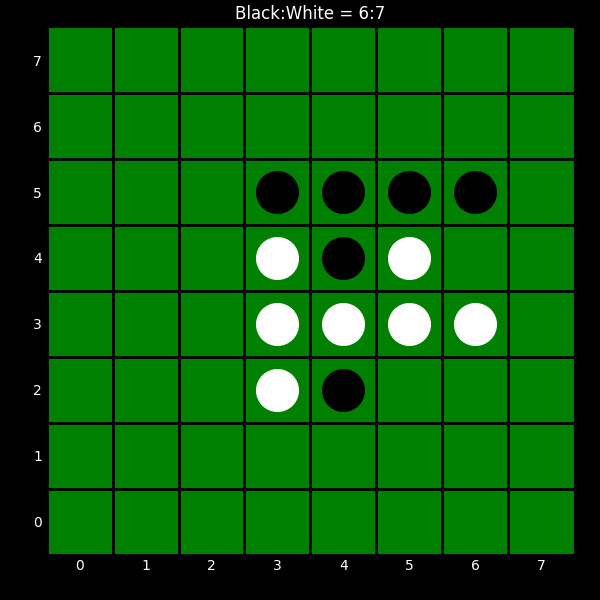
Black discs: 6
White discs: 7